Question: I'm following <URL> tutorial, just starting drawing polygons. I have this problem though: the content of my shader sources doesn't matter. Here's relevant code:
:
'''
float vertices[] = {
0.0, 0.5,
0.5, -0.5,
-0.5, -0.5
};
GLuint vbo;
glGenBuffers(1, &vbo);
glBindBuffer(GL_ARRAY_BUFFER, vbo);
glBufferData(GL_ARRAY_BUFFER, sizeof(vertices), vertices, GL_STATIC_DRAW);
GLuint vertexShader = glCreateShader(GL_VERTEX_SHADER);
char *vertsource = loadsource("vert.glsl");
glShaderSource(vertexShader, 1, &vertsource, NULL);
free(vertsource);
glCompileShader(vertexShader);
GLuint fragmentShader = glCreateShader(GL_FRAGMENT_SHADER);
char *fragsource = loadsource("frag.glsl");
glShaderSource(fragmentShader, 1, &fragsource, NULL);
free(fragsource);
glCompileShader(fragmentShader);
GLuint shaderProgram = glCreateProgram();
glAttachShader(shaderProgram, vertexShader);
glAttachShader(shaderProgram, fragmentShader);
//Only necesary if multiple outputs:
//glBindFragDataLocation(shaderProgram, 0, "outColor");
glLinkProgram(shaderProgram);
glUseProgram(shaderProgram);
//0 is the position input for vert shader
glVertexAttribPointer(0, 2, GL_FLOAT, GL_FALSE, 0, 0);
glEnableVertexAttribArray(0);
'''
:
'''
#version 150
layout(location = 0) in vec2 position;
void main()
{
gl_Position = vec4(position, 0.0, 1.0);
}
'''
:
'''
#version 150
out vec4 outColor;
void main()
{
outColor = vec4(1.0, 1.0, 1.0, 1.0);
//Alternative line:
//outColor = vec4(0.0, 0.0, 0.0, 1.0);
}
'''
As you can see, the code is very similar to the tutorial. However, it doesn't matter whether I use the line 'outColor = vec4(1.0, 1.0, 1.0, 1.0);' or 'outColor = vec4(0.0, 0.0, 0.0, 1.0);' in the fragment shader, I always get this output:

As long as the shader sources compile, I can execute and get this result. I don't even have to return anything, it'll still render the same. If I add or subtract the x or y value of 'position' in the vert shader, I get the same result. If I make a syntax error, the program crashes as soon as opengl tries to compile, but it doesn't seem to matter what it compiles so long as it does.
If it helps, I'm running Debian with an NVIDIA graphics card and NVIDIA drivers. 'glGetString(GL_VERSION)' returns "4.2.0 NVIDIA 304.117". I'm using freeglut as a render context.
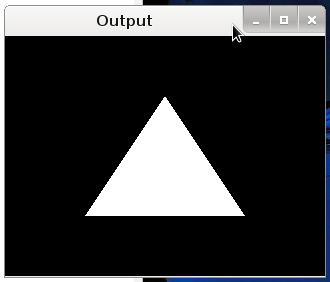
Answer: A comment I made earlier pointed out the problem:
> I suspect you have an error while <URL> to assist you on that.